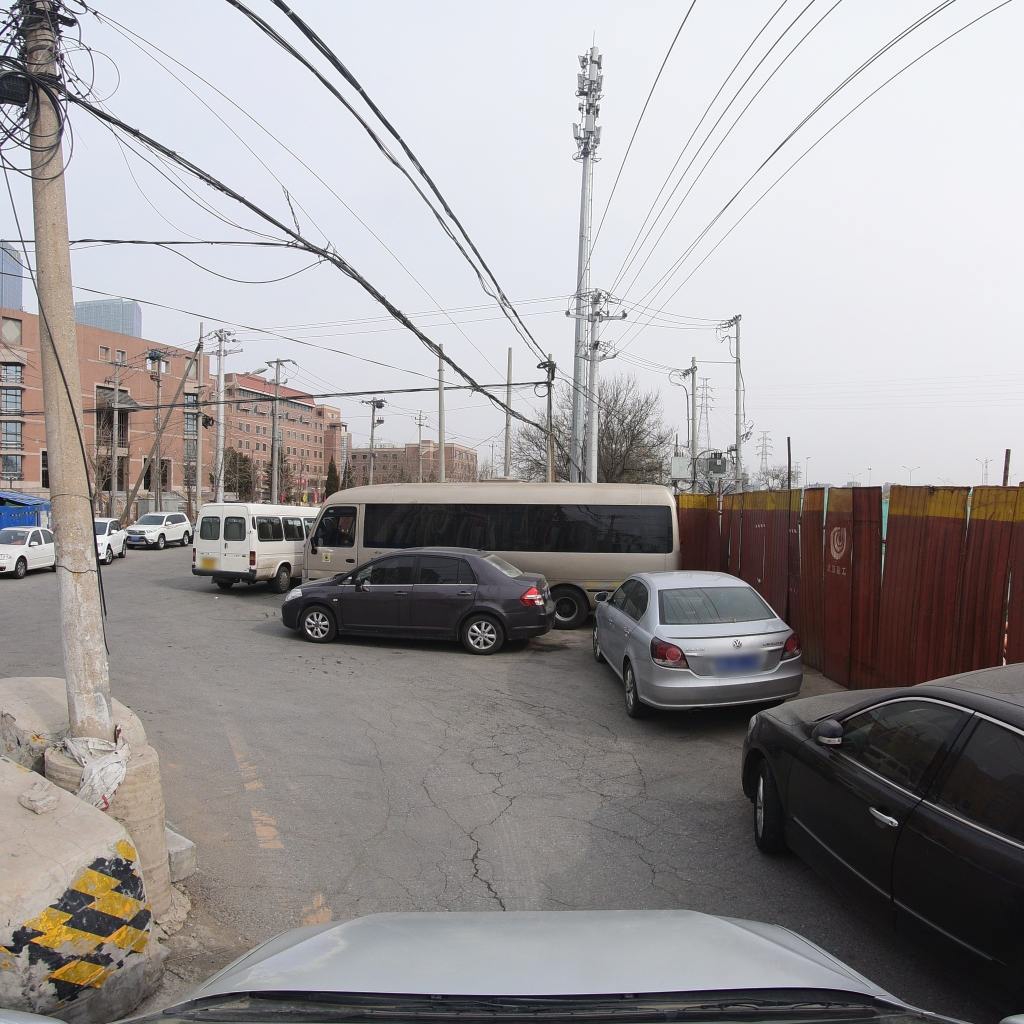
Region: Fengtai
Road damage annotations: alligator crack